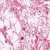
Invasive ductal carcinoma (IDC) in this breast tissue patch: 0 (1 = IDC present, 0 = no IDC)